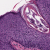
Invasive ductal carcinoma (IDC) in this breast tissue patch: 0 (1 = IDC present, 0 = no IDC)